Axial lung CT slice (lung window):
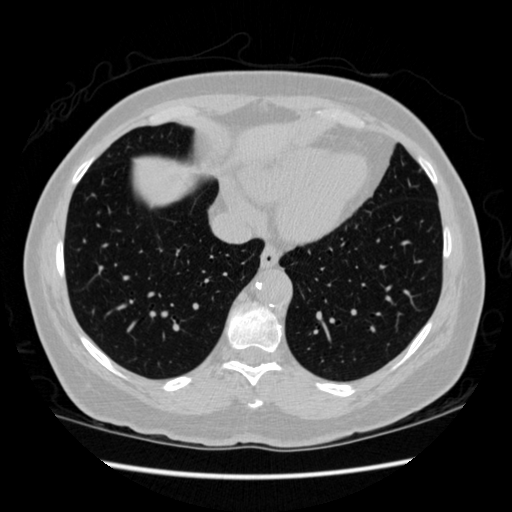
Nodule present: no